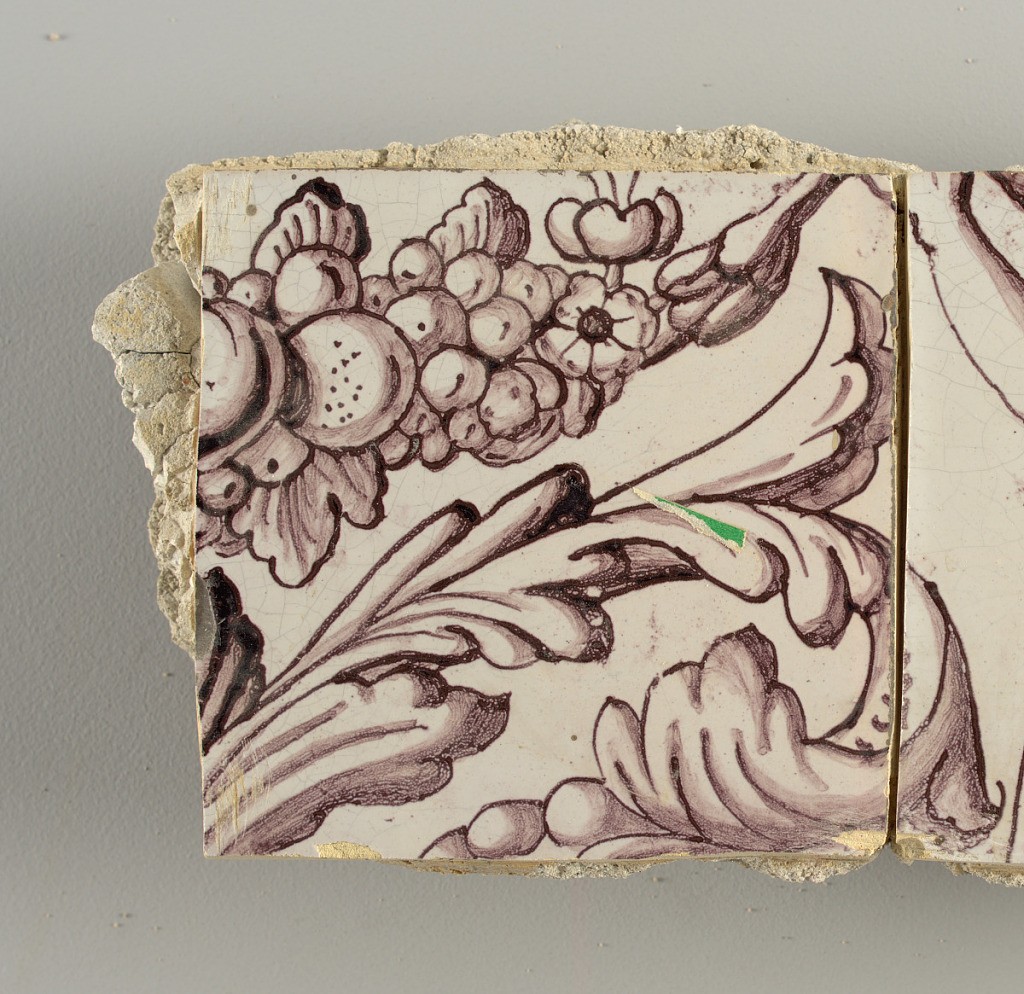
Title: Wall facing
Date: ca. 1725
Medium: Tin-glazed earthenware, underglaze
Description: Horizontal rectangle.  Thirty-seven tiles wide and twenty-one high with opening for door or window nineteen and one-half tiles high and twelve wide.  To left and right of opening, centered canopy above. Left, woman representing Hope, right, a sculputure urn.  Centered above opening, a mascaron.  Arabesque design of foliage.